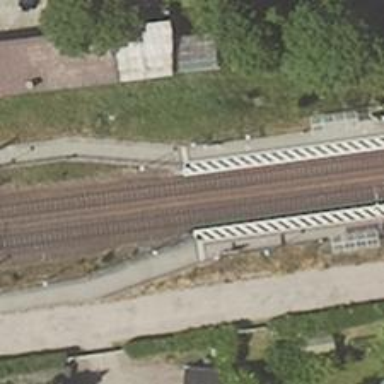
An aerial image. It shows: Platform edge at railway station.